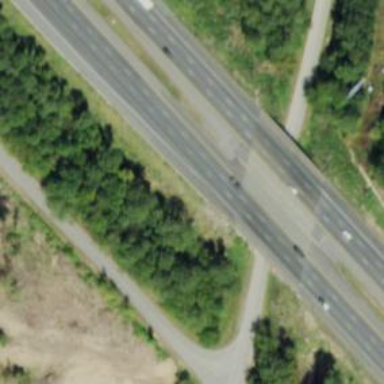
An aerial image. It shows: View of motorway.